Question: I used Chrome Dev Tools to look at a curl request. When I select 'Copy as cURL', it gave me the following output.

How would I make this request be a single line without messing the code up? Would replacing all instances of '
' with a blank character do the trick?
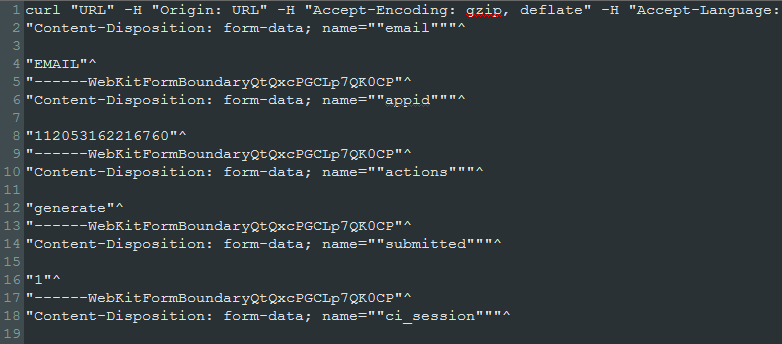
Answer: You don't need to. Use '-F' for each multipart body part, e.g.
'''
-F "appid=123445566" -F "actions=generate"
'''
This will set the 'Content-Type' to 'multipart/form-data' implicitly.
I'm curious though if multipart is really what you want. By looking at the data, seems like maybe it should be 'application/x-www-form-urlencoded'. I'm not sure. If 'application/x-www-form-urlencoded' is what you really need, then you can do
'''
-d "appid=<PHONE>&actions=generate&submitted=1"
'''